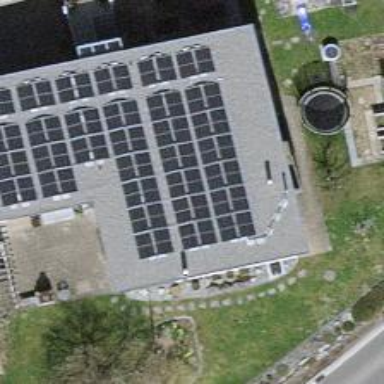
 consisting of solar photovoltaic panels."